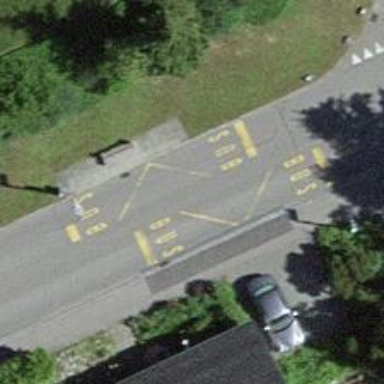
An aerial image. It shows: Public transport stop position.